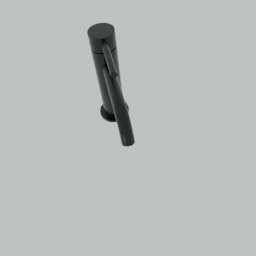
Label: appliances